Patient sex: F
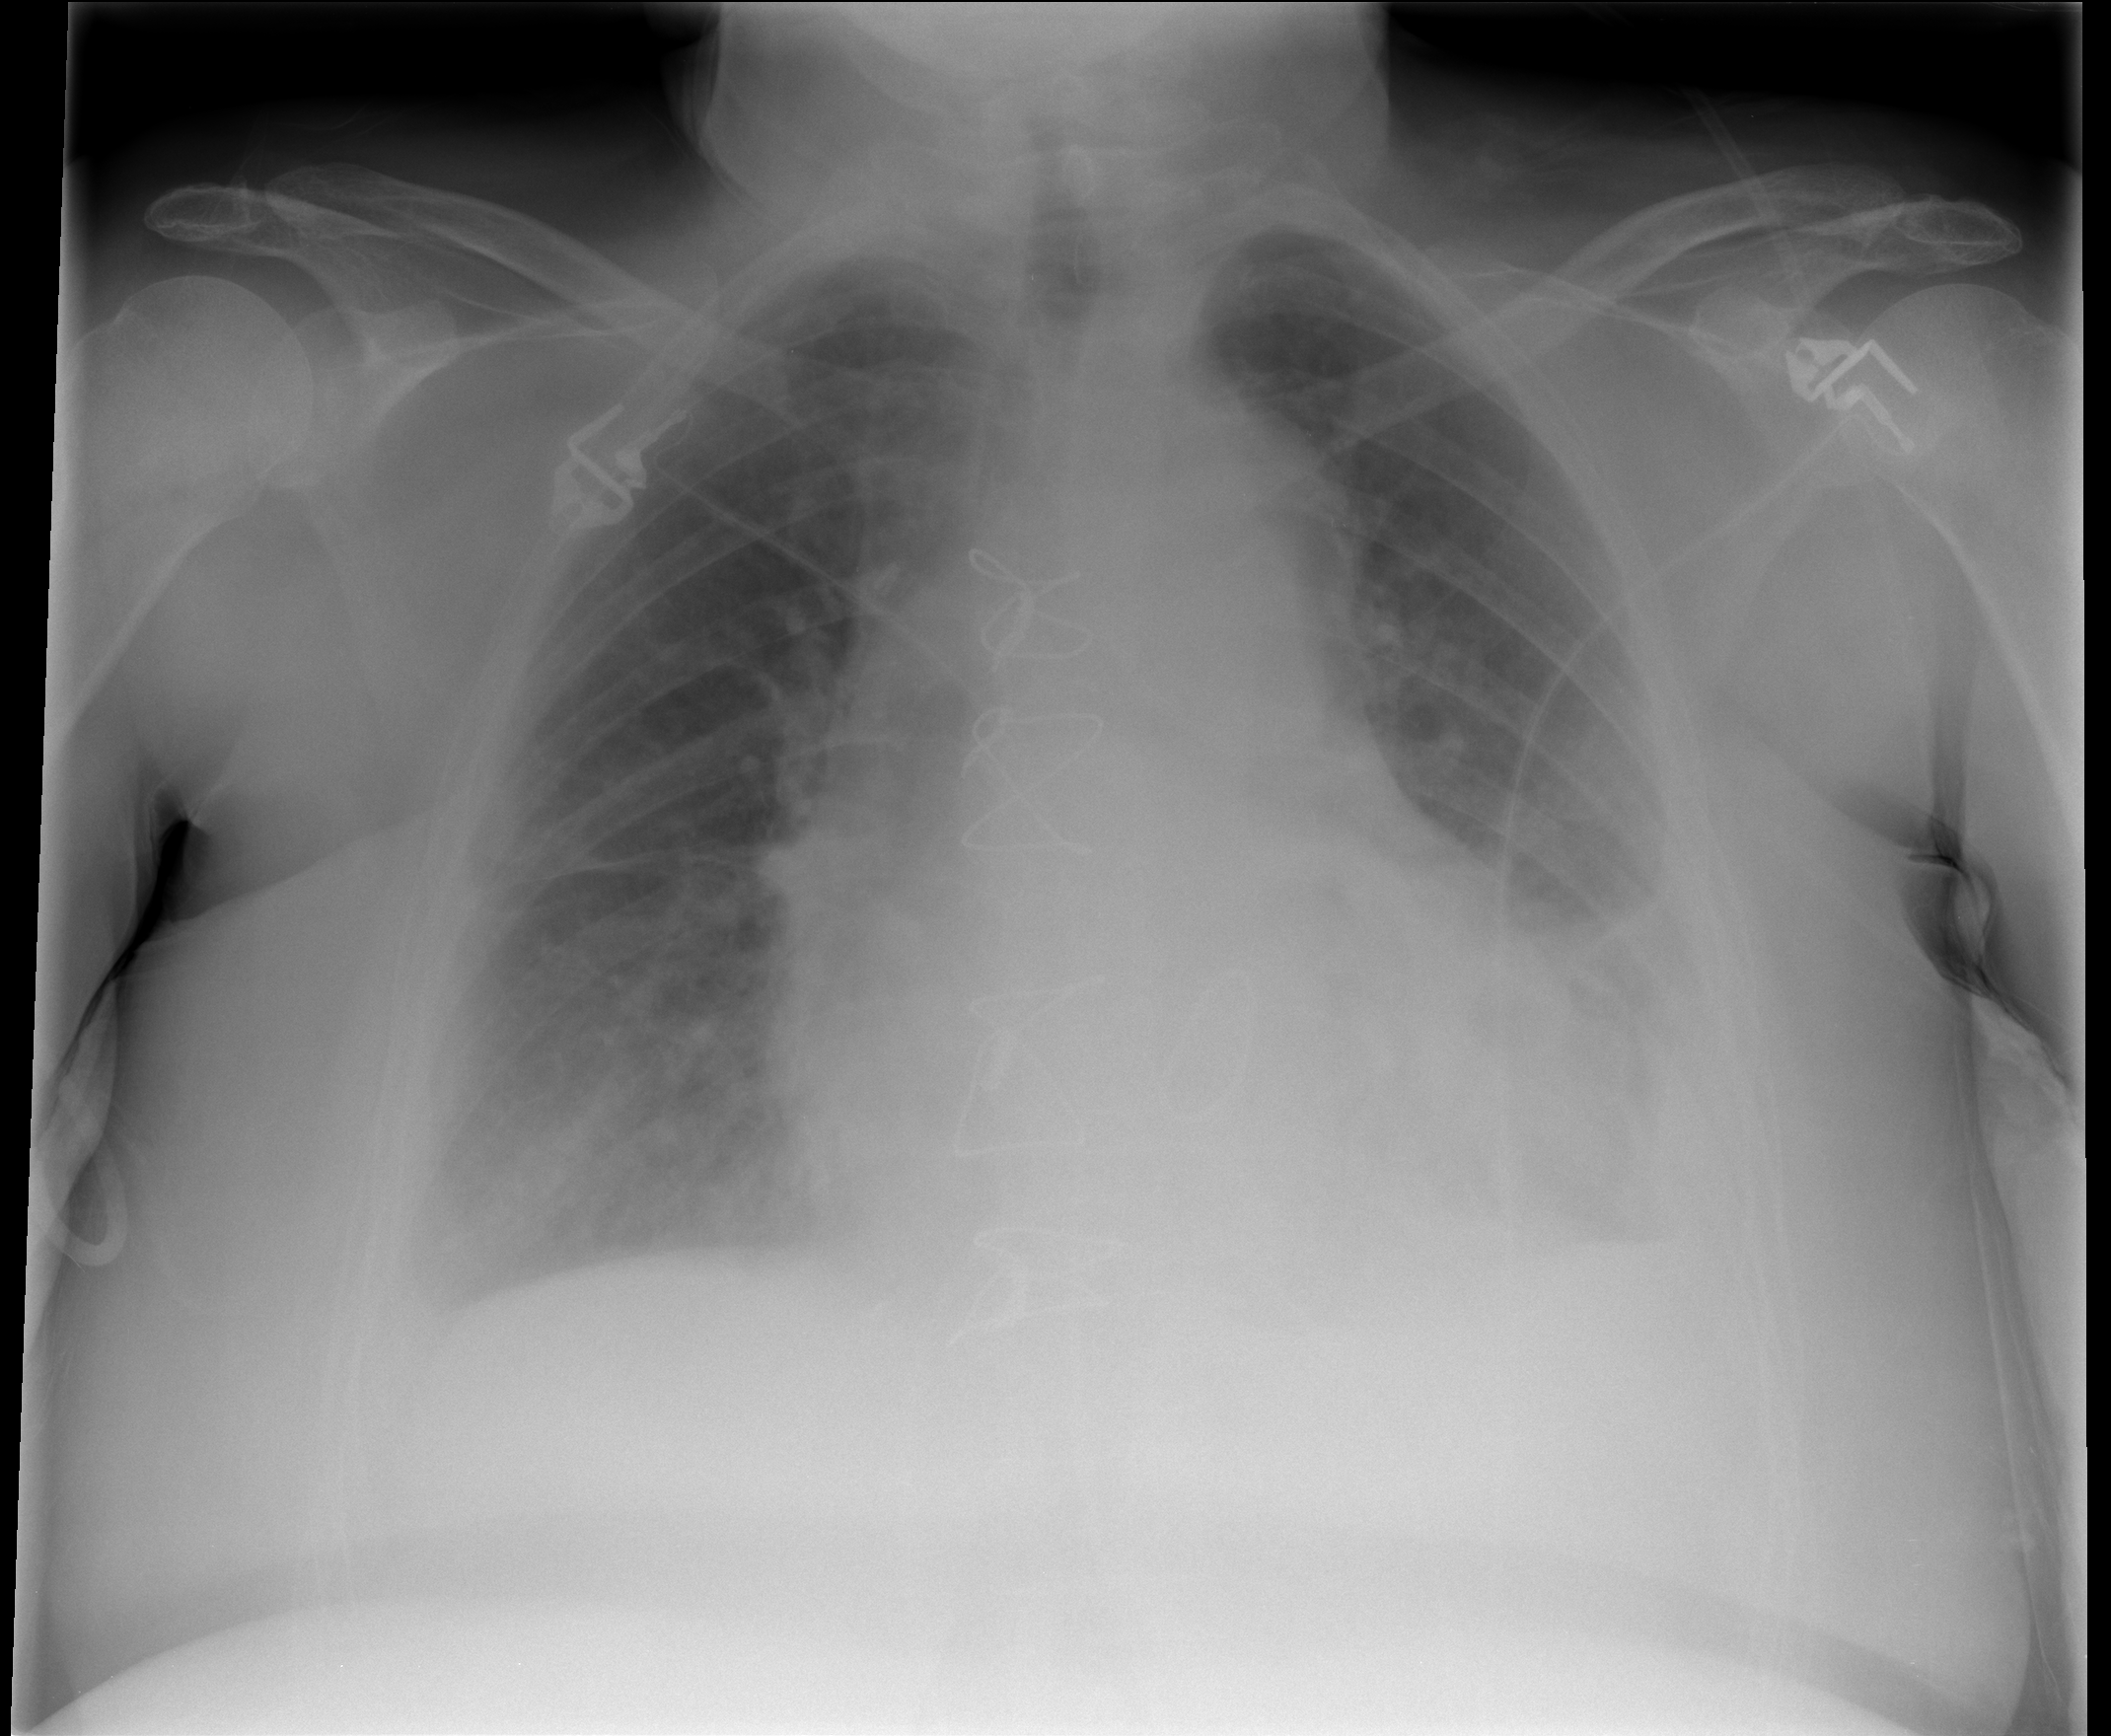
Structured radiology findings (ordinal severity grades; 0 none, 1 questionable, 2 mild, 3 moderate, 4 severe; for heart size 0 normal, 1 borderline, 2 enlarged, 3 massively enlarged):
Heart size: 3
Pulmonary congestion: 2
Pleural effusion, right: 3
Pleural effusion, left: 3
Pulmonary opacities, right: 2
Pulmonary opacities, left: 0
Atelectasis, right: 2
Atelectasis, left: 2